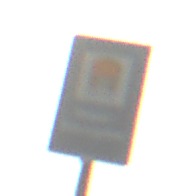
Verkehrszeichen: Wasserschutzgebiet
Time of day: SunriseSunset
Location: Outdoor (Special)
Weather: Clear
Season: NotSpecified
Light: Natural